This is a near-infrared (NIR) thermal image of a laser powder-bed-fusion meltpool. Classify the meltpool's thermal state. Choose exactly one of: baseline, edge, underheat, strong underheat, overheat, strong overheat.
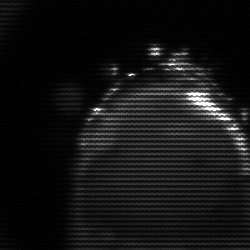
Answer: edge